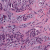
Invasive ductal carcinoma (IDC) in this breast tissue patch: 1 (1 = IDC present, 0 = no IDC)